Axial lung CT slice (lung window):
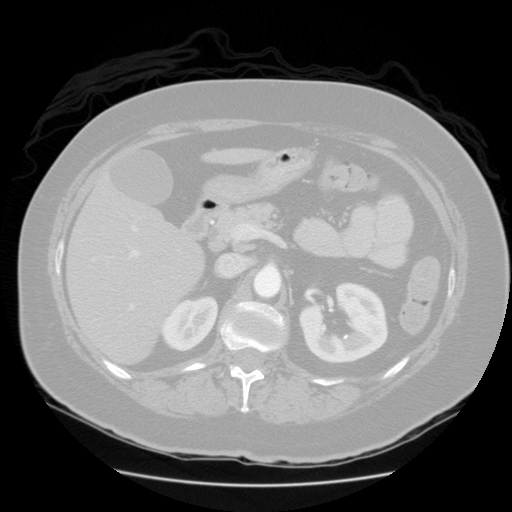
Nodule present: no